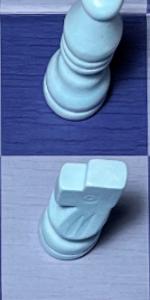
Label: Knight_White